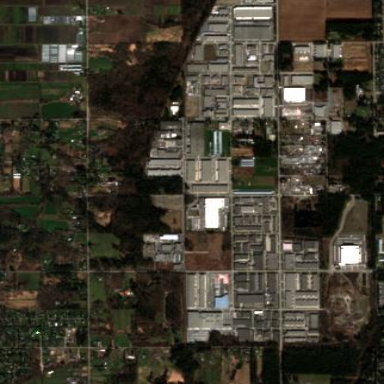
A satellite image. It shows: Industrial area.